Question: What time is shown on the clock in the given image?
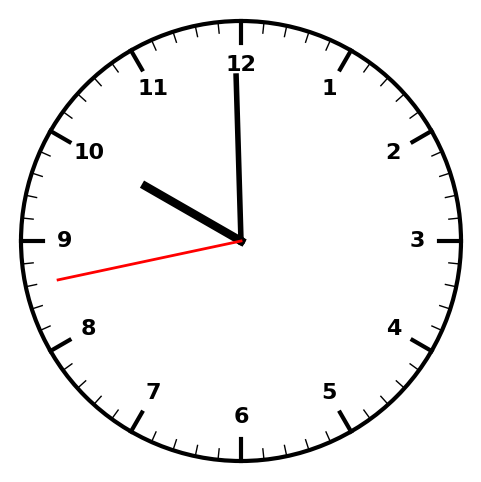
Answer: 09:59:43